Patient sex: F
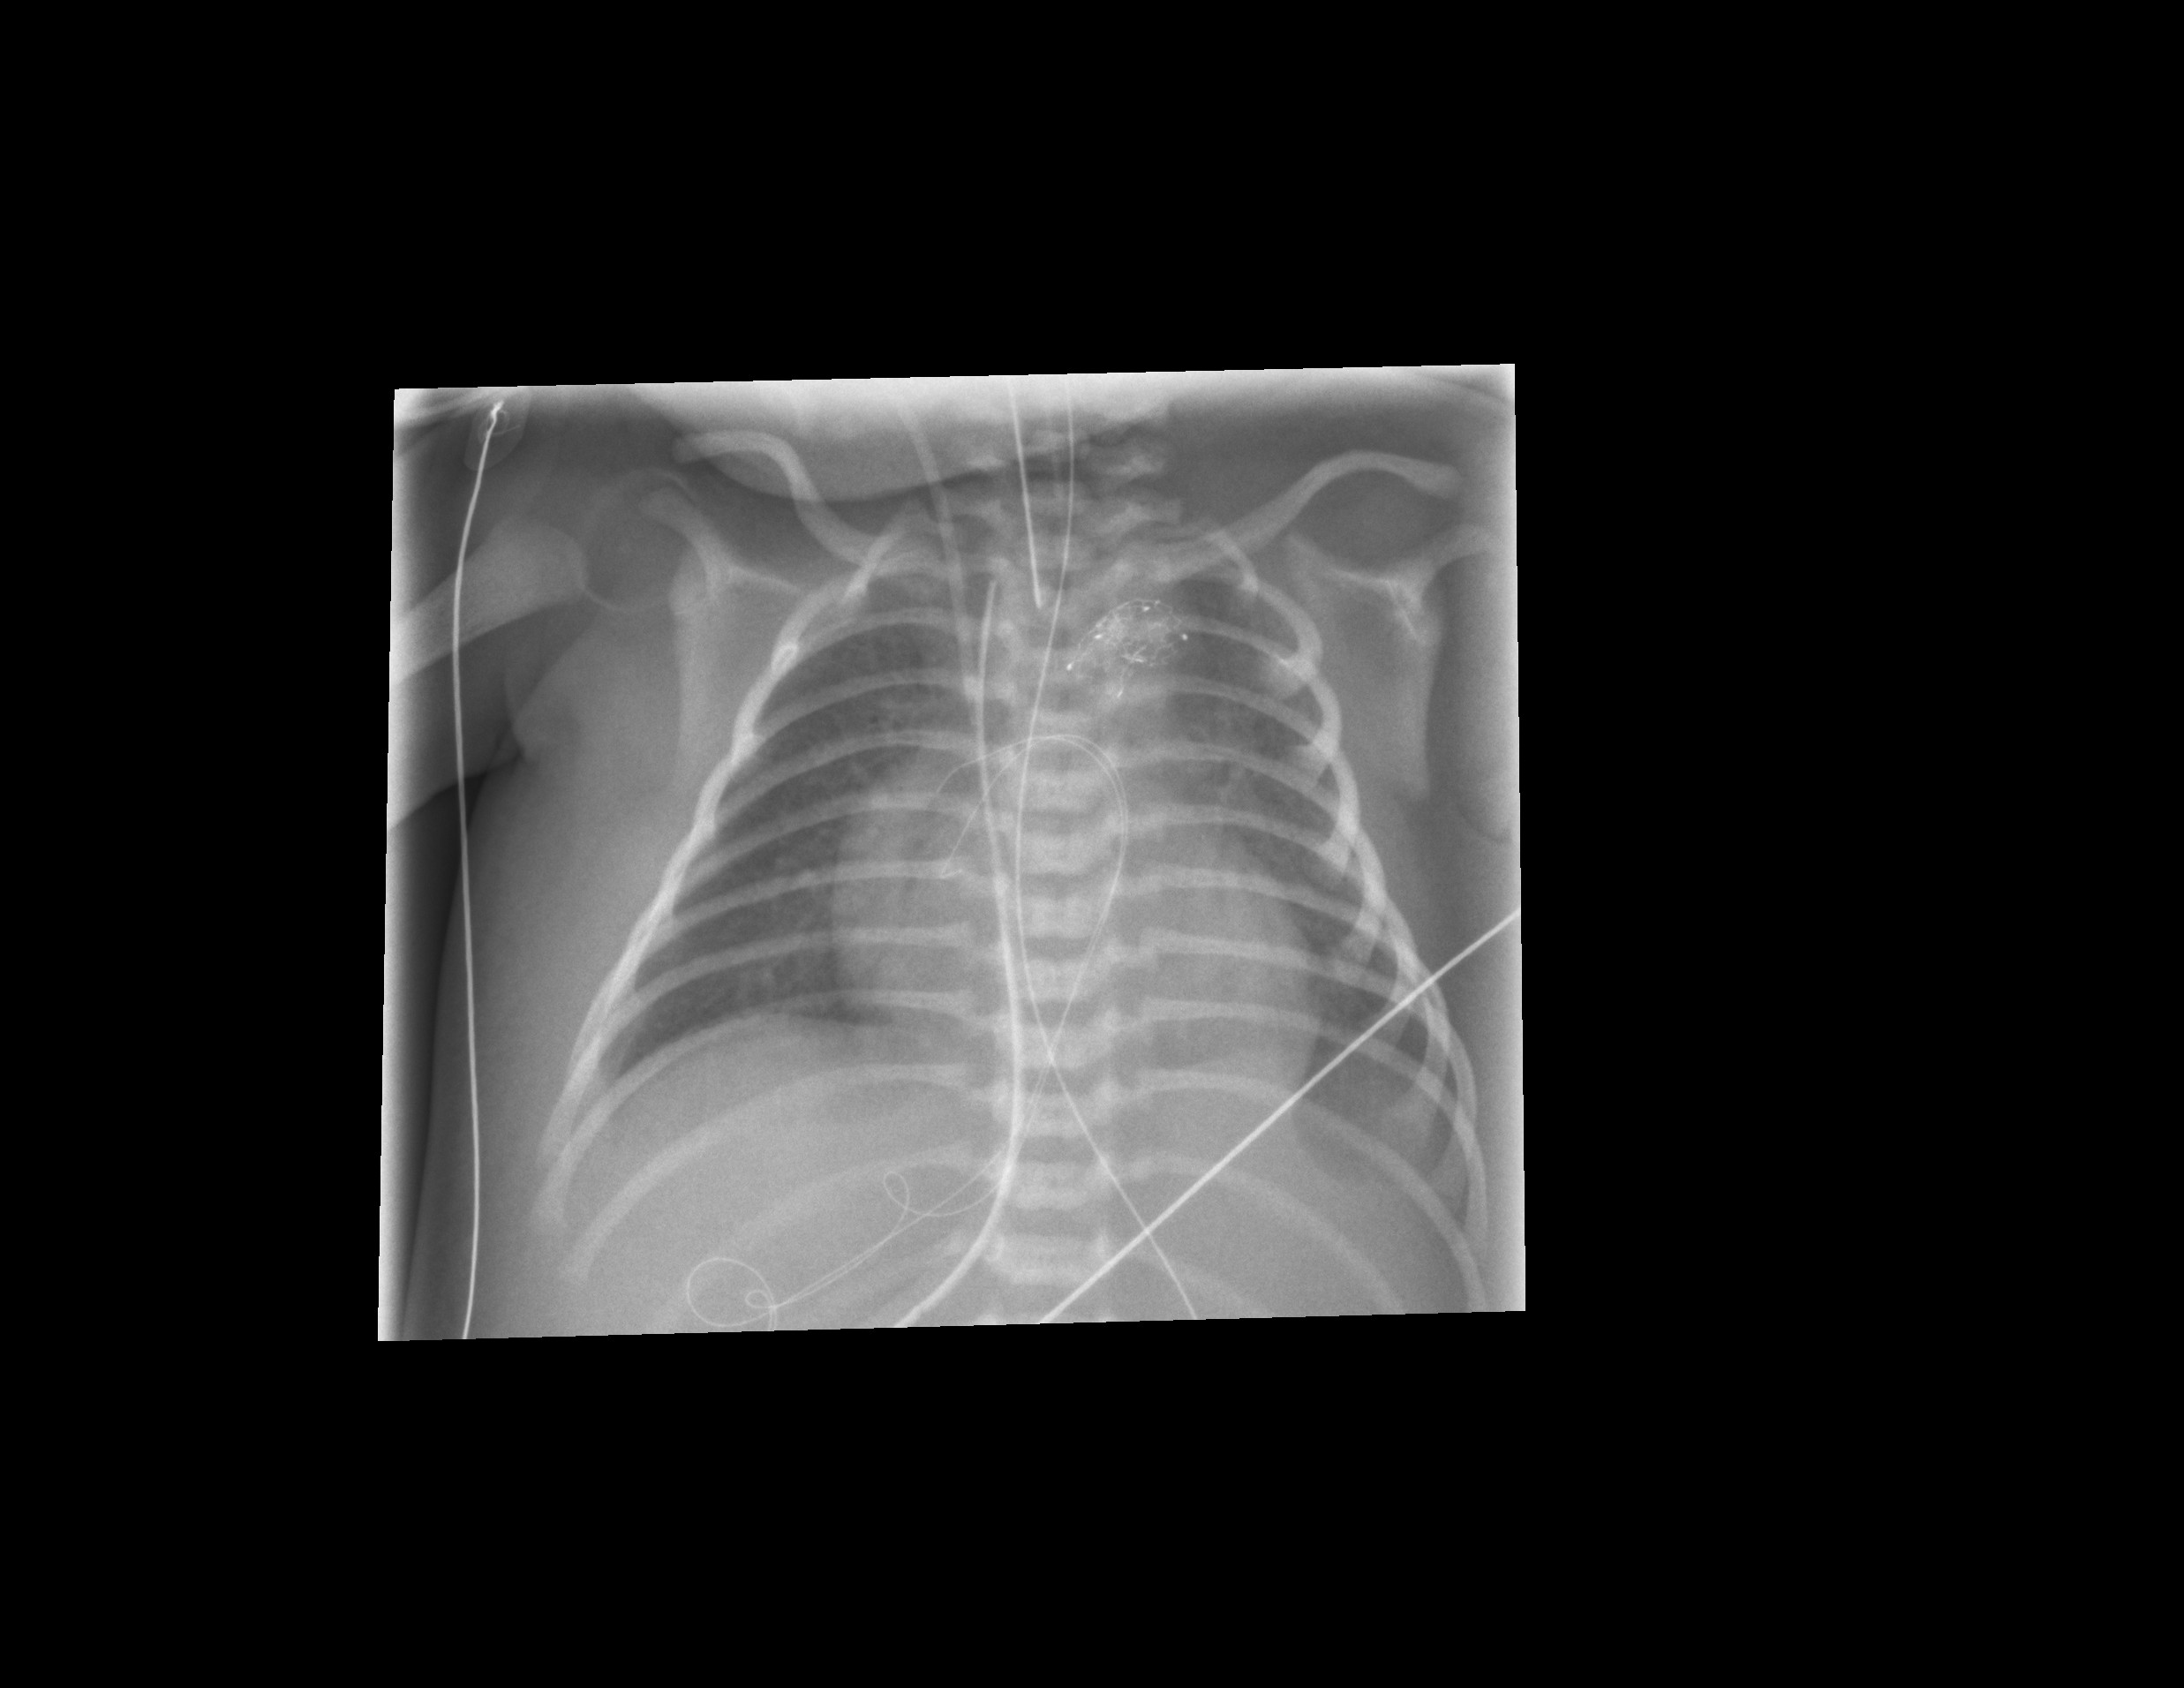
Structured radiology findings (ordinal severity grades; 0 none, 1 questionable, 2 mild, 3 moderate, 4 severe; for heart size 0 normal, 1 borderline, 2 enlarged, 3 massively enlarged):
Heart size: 2
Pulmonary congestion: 2
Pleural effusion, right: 1
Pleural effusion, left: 1
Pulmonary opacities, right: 0
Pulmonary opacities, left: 0
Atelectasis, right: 0
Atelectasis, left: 0